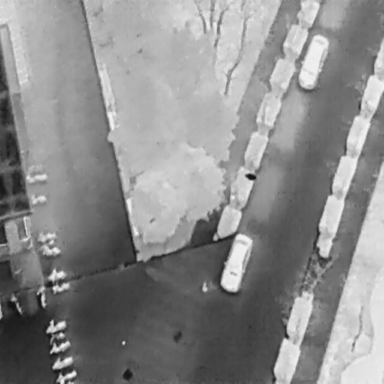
There are 15 objects shown in the infrared image, including two Cars, and 13 Bicycles.